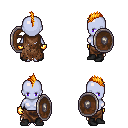
a pixel art fantasy rpg character, female body template, dark elf, purple skin, brown tattered cape, robe skirt, light blonde mohawk hairstyle, gold gloves, black shoes, shield, four views (front, back, left, right), 2x2 character sprite sheet, small pixel art, hard edges, no anti-aliasing